Question: Is it to decide, with O(1) space and time complexity, whether a known, positive integer K is a solution of the equation
>
where and are fixed, positive integers (neither a multiple of the other), and the s are nonnegative integers, all but a finite number of which (but not all) are zero? If it is not possible in O(1) space and time, what are the space and time requirements for the best known algorithm?
The only approach to this problem I have found is to enumerate a subset of all possible s ahead of time, but of course this requires me to pick upper cut-offs and such that and . Worse, its space requirement is O(), which is likely to be so huge that no lookup algorithm achieves O(1) retrieval performance on real hardware. I have a bad feeling that this is actually the <URL> in disguise, but I'm not certain enough of that to give up yet.
I am trying to get all the way to O(1) in both space and time because I need to know if this can be done in real time, in an embedded environment with barely any headroom in either CPU or RAM.
I do need to know the satisfying set of values.
This Python function computes a set object 'S' such that 'K in S' is true if and only if is one of the solutions to the above equation, given , , and cutoffs and as described above.
'''
def compute_set(a, b, M, N):
ss = [a*i + b for i in xrange(1,N+1)]
aa = itertools.product(xrange(0,M+1), repeat=N)
rv = set(map(lambda a: sum(a[i]*ss[i] for i in xrange(N)), aa))
rv.remove(0)
return rv
'''
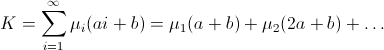
Answer: Solve in two stages.
In stage 1, compute a description of the set {(x, y): x, y in Z and ax + by = K} using standard techniques for handling <URL>.
In stage 2, compute a description of the (x, y) solutions that can be achieved via different choices of u. Since K >= 0 we know that y >= 1 is a necessary condition. If n is a variable, then x >= 0 and y >= 1 is a necessary and sufficient condition (set u = y - 1 and u = 1 and all other us to 0).
If n is a parameter, then things are a little stickier. Using the results of stage 1, find the solution (x, y) with x >= 0 and y maximum (if no such solution, then K is not feasible). For this solution, check whether x/y <= n.
'''
def egcd(A, B):
"""Returns a triple (gcd(A, B), s, t) such that s * A + t * B == gcd(A, B)."""
a, b, s, t, u, v = A, B, 1, 0, 0, 1
while True:
assert s * A + t * B == a
assert u * A + v * B == b
if not b:
break
q, r = divmod(a, b)
a, b, s, t, u, v = b, r, u, v, s - q * u, t - q * v
return a, s, t
def solvable(K, a, b):
g, s, t = egcd(a, b)
q, r = divmod(K, g)
if r:
return False
x, y = s * q, t * q
assert a * x + b * y == K
d = a // g
q, r = divmod(y, d)
if r <= 0:
q -= 1
r += d
assert 0 < r <= d
x, y = x + q * (b // g), r
assert a * x + b * y == K
return x >= y
'''